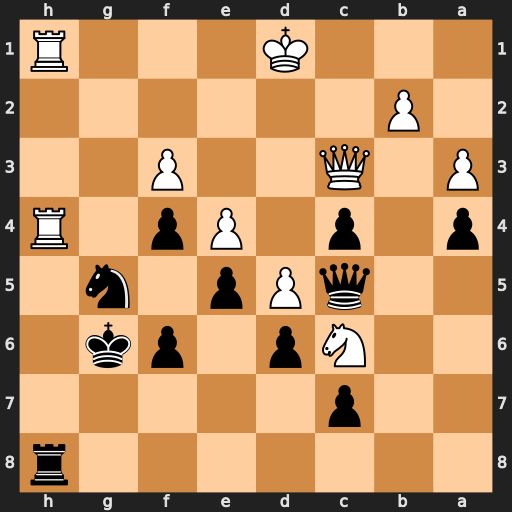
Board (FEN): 7r/2p5/2Np1pk1/2qPp1n1/p1p1Pp1R/P1Q2P2/1P6/3K3R
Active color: b
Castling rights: -
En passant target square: -
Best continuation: Rxh4 Ne7+ Kf7